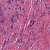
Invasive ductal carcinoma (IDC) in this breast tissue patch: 1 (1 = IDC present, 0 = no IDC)